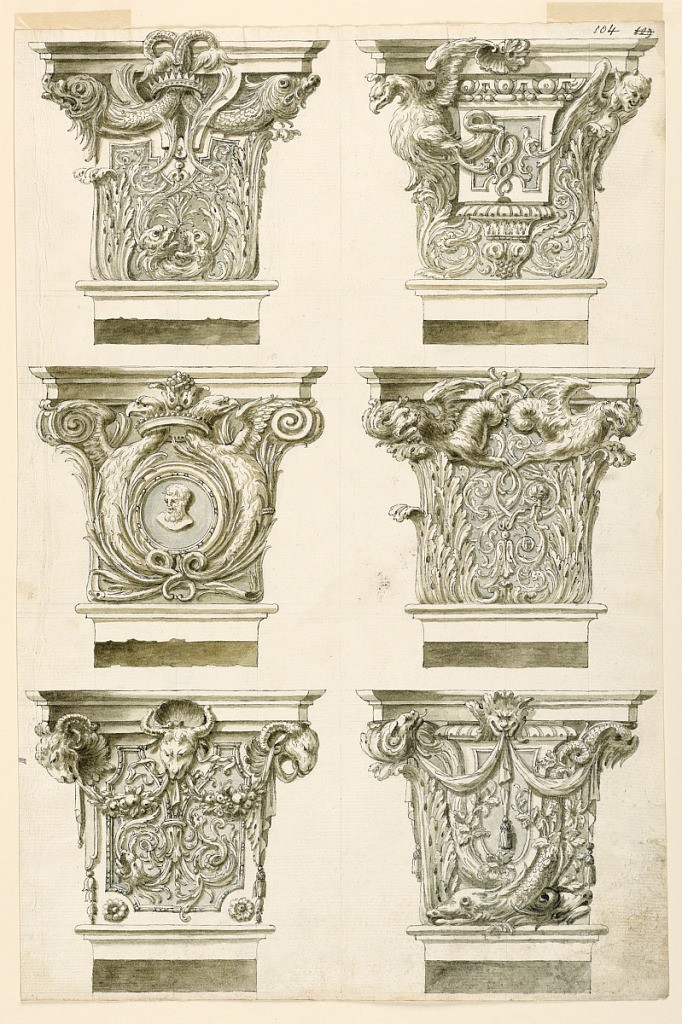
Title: Six capitals of pillars, with alternative suggestions
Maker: Filippo Marchionni, Italian, 1732–1805
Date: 1780–1800
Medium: Pen and black ink, brush and brown, gray wash, traces of graphite on off-white laid paper
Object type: Drawing
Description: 1)Two dolphins, a panel with rinceaux and animal heads; 2) at left, the half figure of an eagle, at right, with head and wings of a satyr; in the center a capital over a vase-like object; 3) with a medallion containing the bust of a bearded man, framed by two half figures of eagles and fastened to their necks by a crown; 4) dragons and rinceaux; 5) with ram's heads at the corners and in the center supporting festoons. A panel with rinceaux; 6) in the center above a lion's mask supporting drapery festoons, the opposite ends of which are supported at left by an animal's head, at right by the tail of a dolphin.